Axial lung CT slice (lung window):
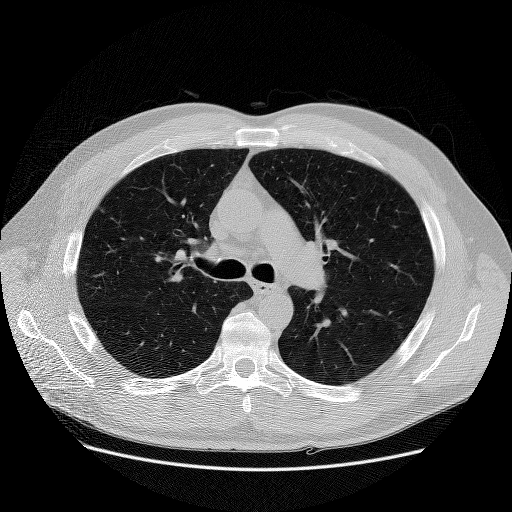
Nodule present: no